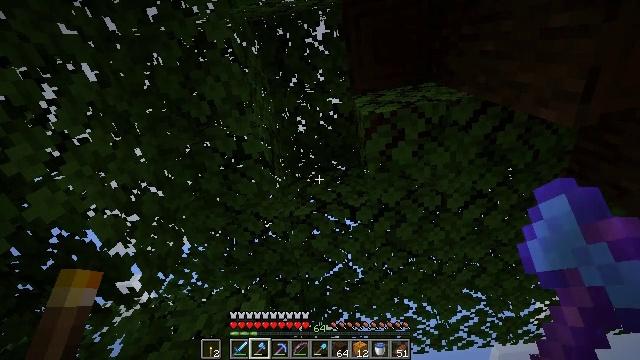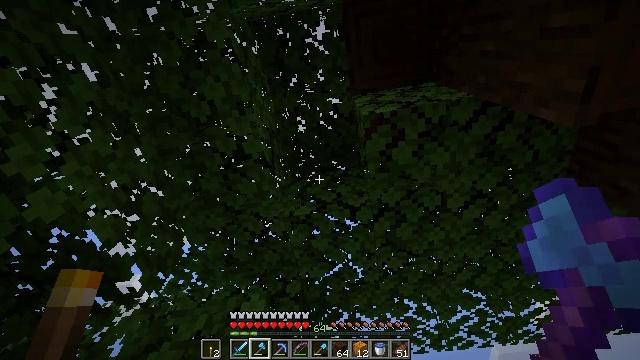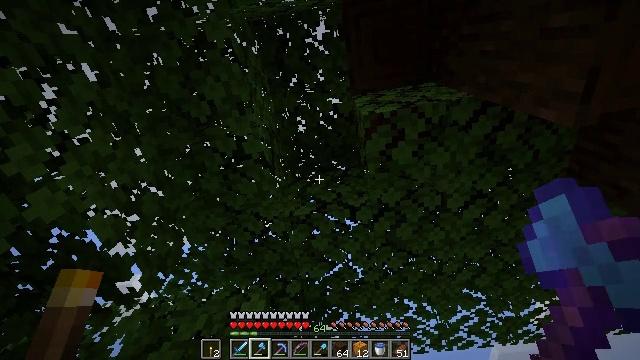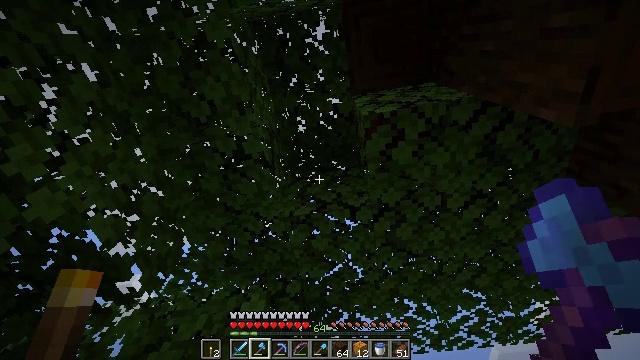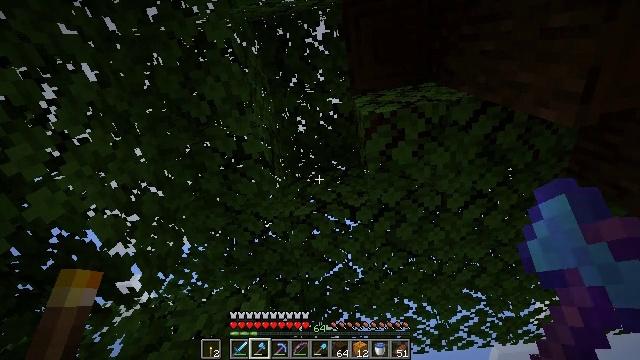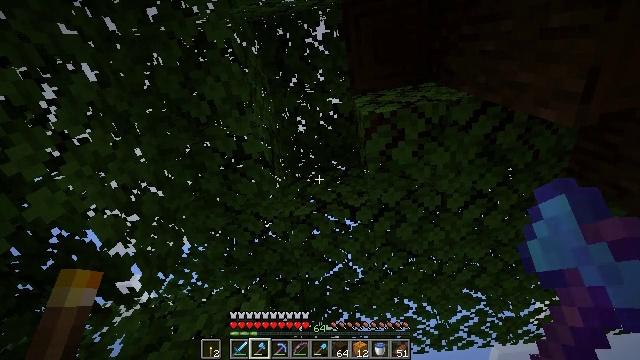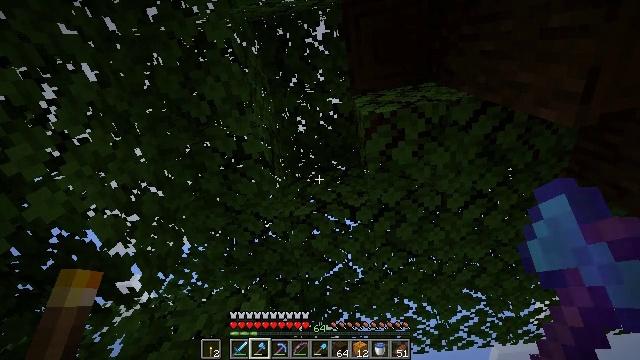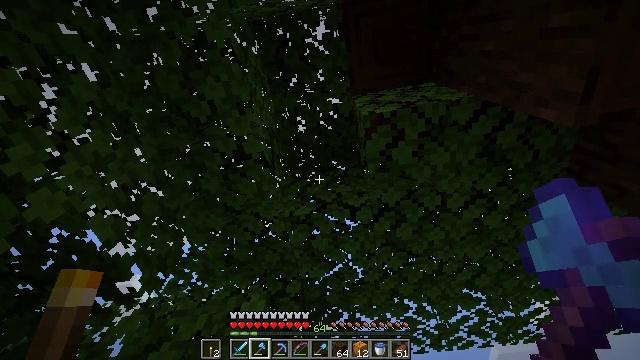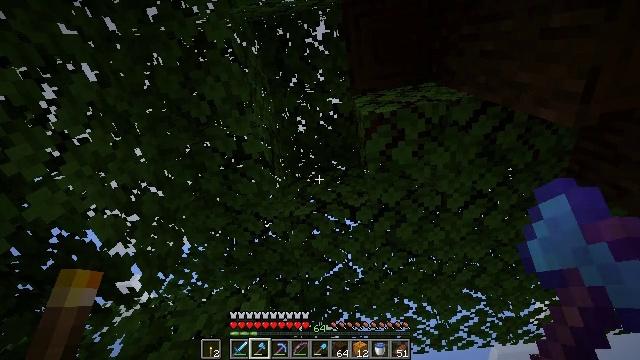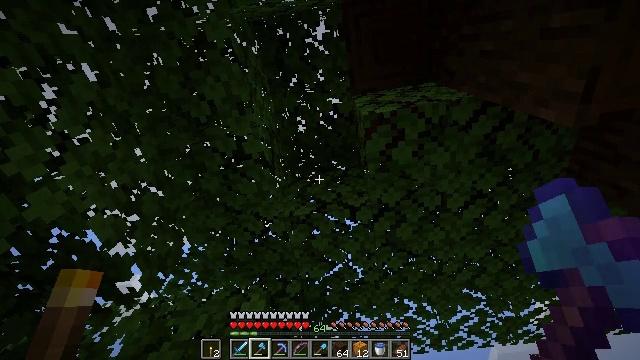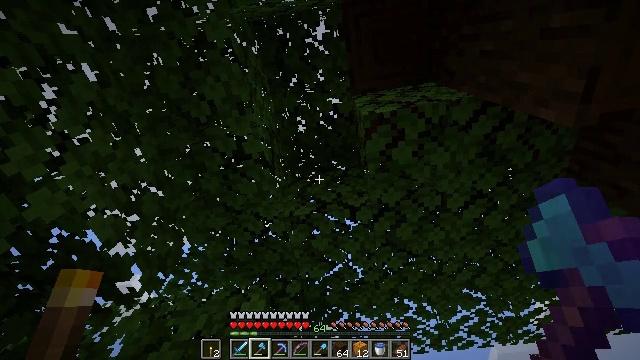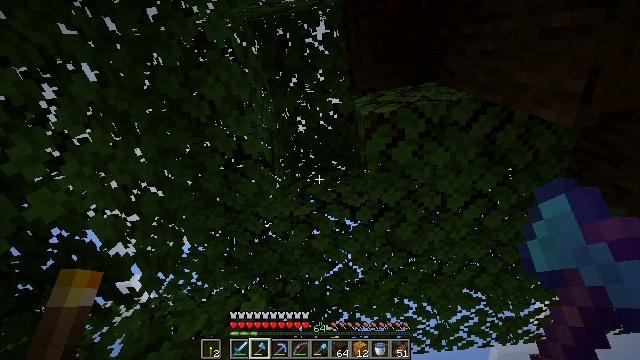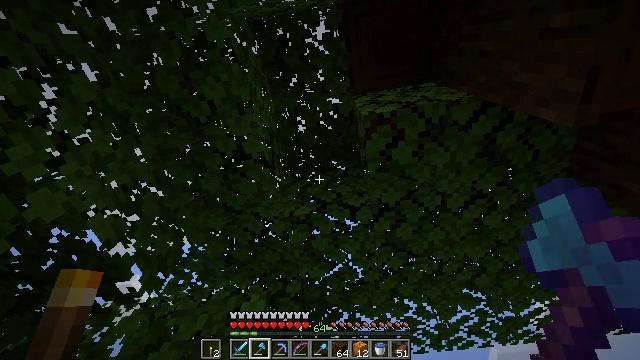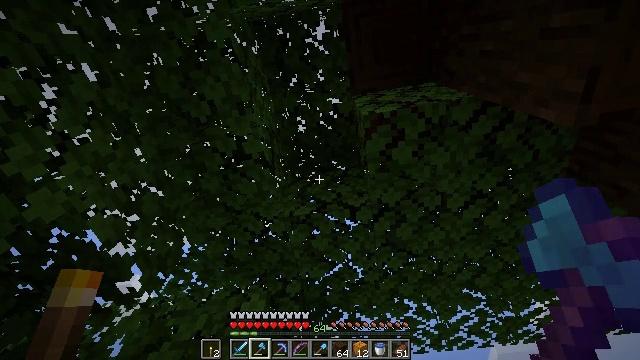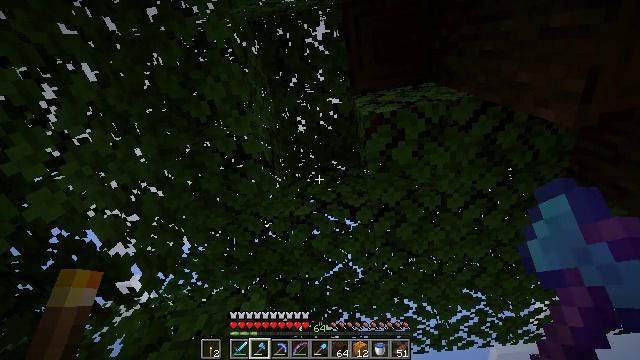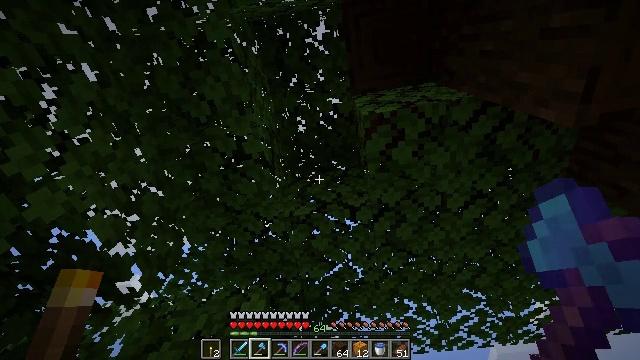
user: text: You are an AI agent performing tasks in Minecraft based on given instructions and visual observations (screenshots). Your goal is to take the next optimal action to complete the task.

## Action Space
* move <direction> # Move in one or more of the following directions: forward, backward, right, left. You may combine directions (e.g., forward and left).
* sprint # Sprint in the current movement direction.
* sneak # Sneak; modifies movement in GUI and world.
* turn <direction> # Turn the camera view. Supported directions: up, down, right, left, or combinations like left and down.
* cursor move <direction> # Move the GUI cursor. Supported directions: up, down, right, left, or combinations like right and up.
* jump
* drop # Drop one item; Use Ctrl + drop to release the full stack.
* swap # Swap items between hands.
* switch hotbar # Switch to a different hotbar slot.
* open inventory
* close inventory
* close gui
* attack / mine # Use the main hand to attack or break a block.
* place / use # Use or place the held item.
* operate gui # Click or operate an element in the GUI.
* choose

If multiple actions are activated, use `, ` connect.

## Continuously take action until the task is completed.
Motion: motion action
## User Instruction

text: Collect dark oak log for building.
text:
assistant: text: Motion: no_op
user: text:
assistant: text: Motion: no_op
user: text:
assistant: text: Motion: no_op
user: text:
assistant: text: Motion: no_op
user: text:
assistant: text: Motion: no_op
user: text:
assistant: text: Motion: no_op
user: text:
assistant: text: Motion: no_op
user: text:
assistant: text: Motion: no_op
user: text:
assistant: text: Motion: no_op
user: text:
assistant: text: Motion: no_op
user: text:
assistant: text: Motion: no_op
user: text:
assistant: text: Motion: no_op
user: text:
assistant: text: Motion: no_op
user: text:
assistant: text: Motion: no_op
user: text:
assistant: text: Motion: no_op
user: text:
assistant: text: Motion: no_op
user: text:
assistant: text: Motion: no_op
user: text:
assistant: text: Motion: no_op
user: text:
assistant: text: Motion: no_op
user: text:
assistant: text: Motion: no_op
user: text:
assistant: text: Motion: no_op
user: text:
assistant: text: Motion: no_op
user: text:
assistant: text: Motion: no_op
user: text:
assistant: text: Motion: no_op
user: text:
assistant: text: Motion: no_op
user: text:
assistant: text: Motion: no_op
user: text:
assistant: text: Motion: no_op
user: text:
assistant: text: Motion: no_op
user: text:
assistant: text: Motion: no_op
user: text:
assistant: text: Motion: no_op